Interaction volume radius: 10 \u00c5
Interaction volume height: 15 \u00c5
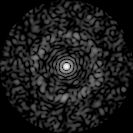
Disorder parameter: 0.836